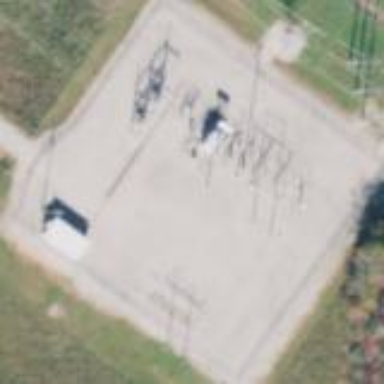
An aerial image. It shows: Power substation.